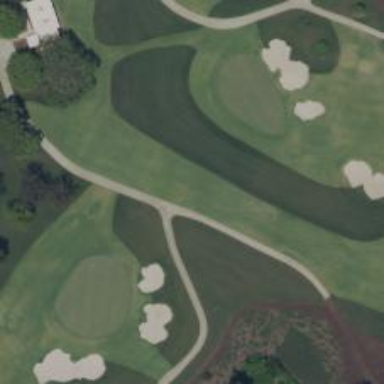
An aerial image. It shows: Golf rough area.